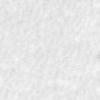
Label: no_change